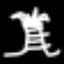
Label: palm tree